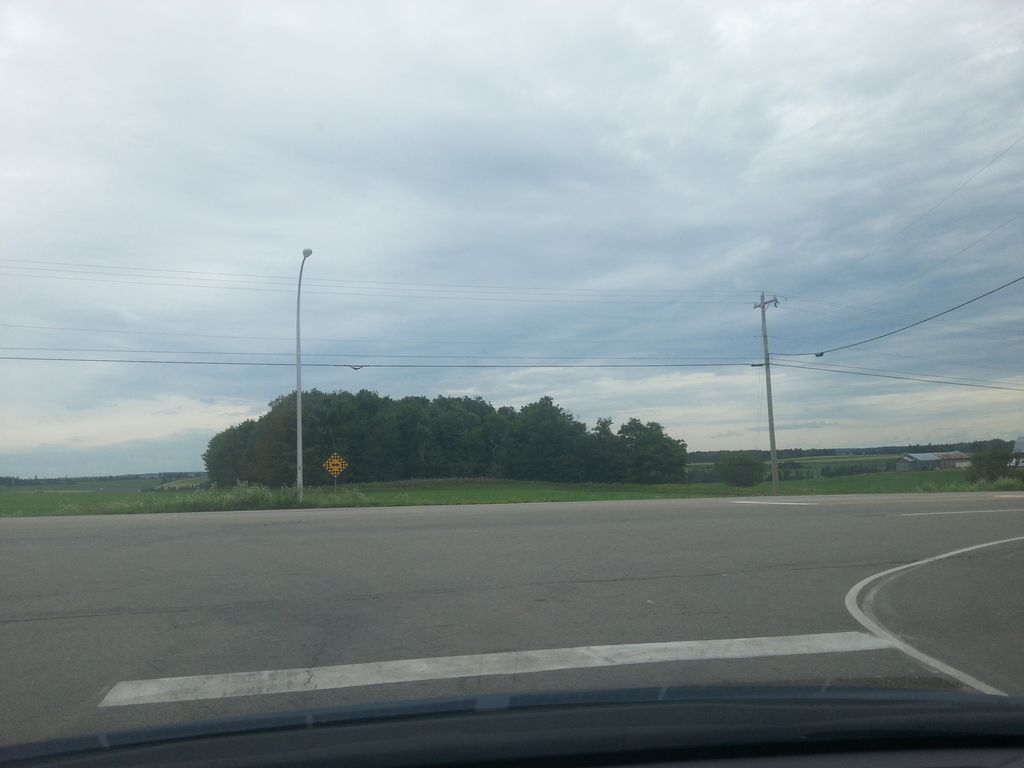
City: charlottetown